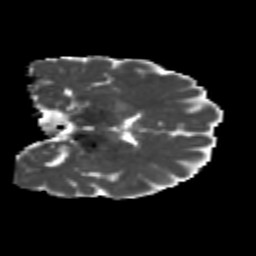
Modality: MD
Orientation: coronal
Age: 20
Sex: female
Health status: healthy
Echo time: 0.074 s